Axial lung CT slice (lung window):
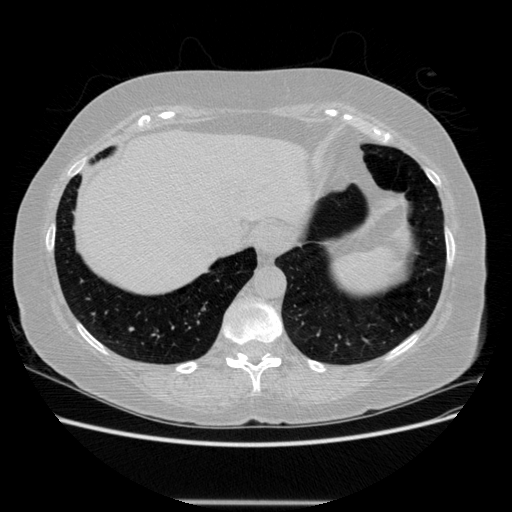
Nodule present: no